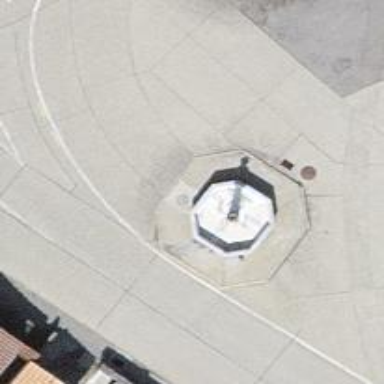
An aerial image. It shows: Fountain.